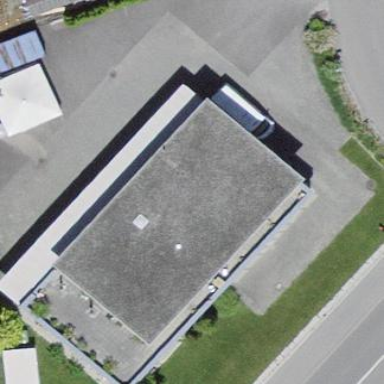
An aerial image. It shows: Industrial building with flat roof.